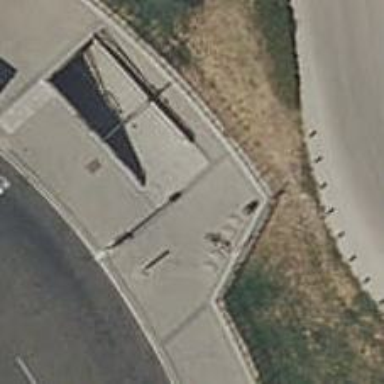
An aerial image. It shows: Sidewalk made of paving stones.